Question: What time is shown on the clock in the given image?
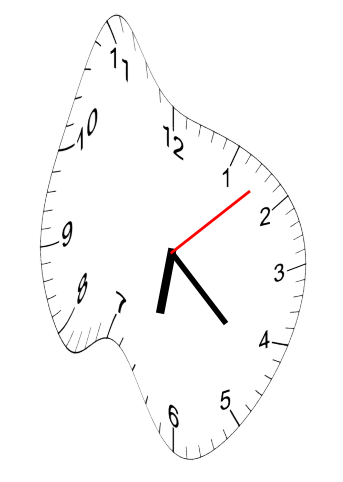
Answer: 06:22:08